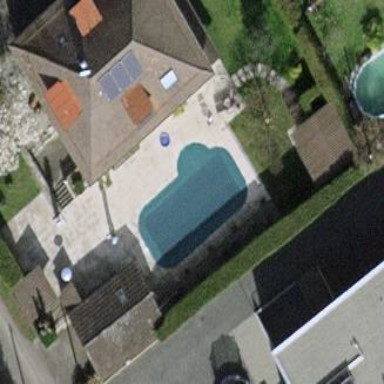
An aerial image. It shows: Swimming pool located in leisure land.